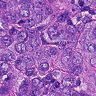
Metastatic tissue present: yes